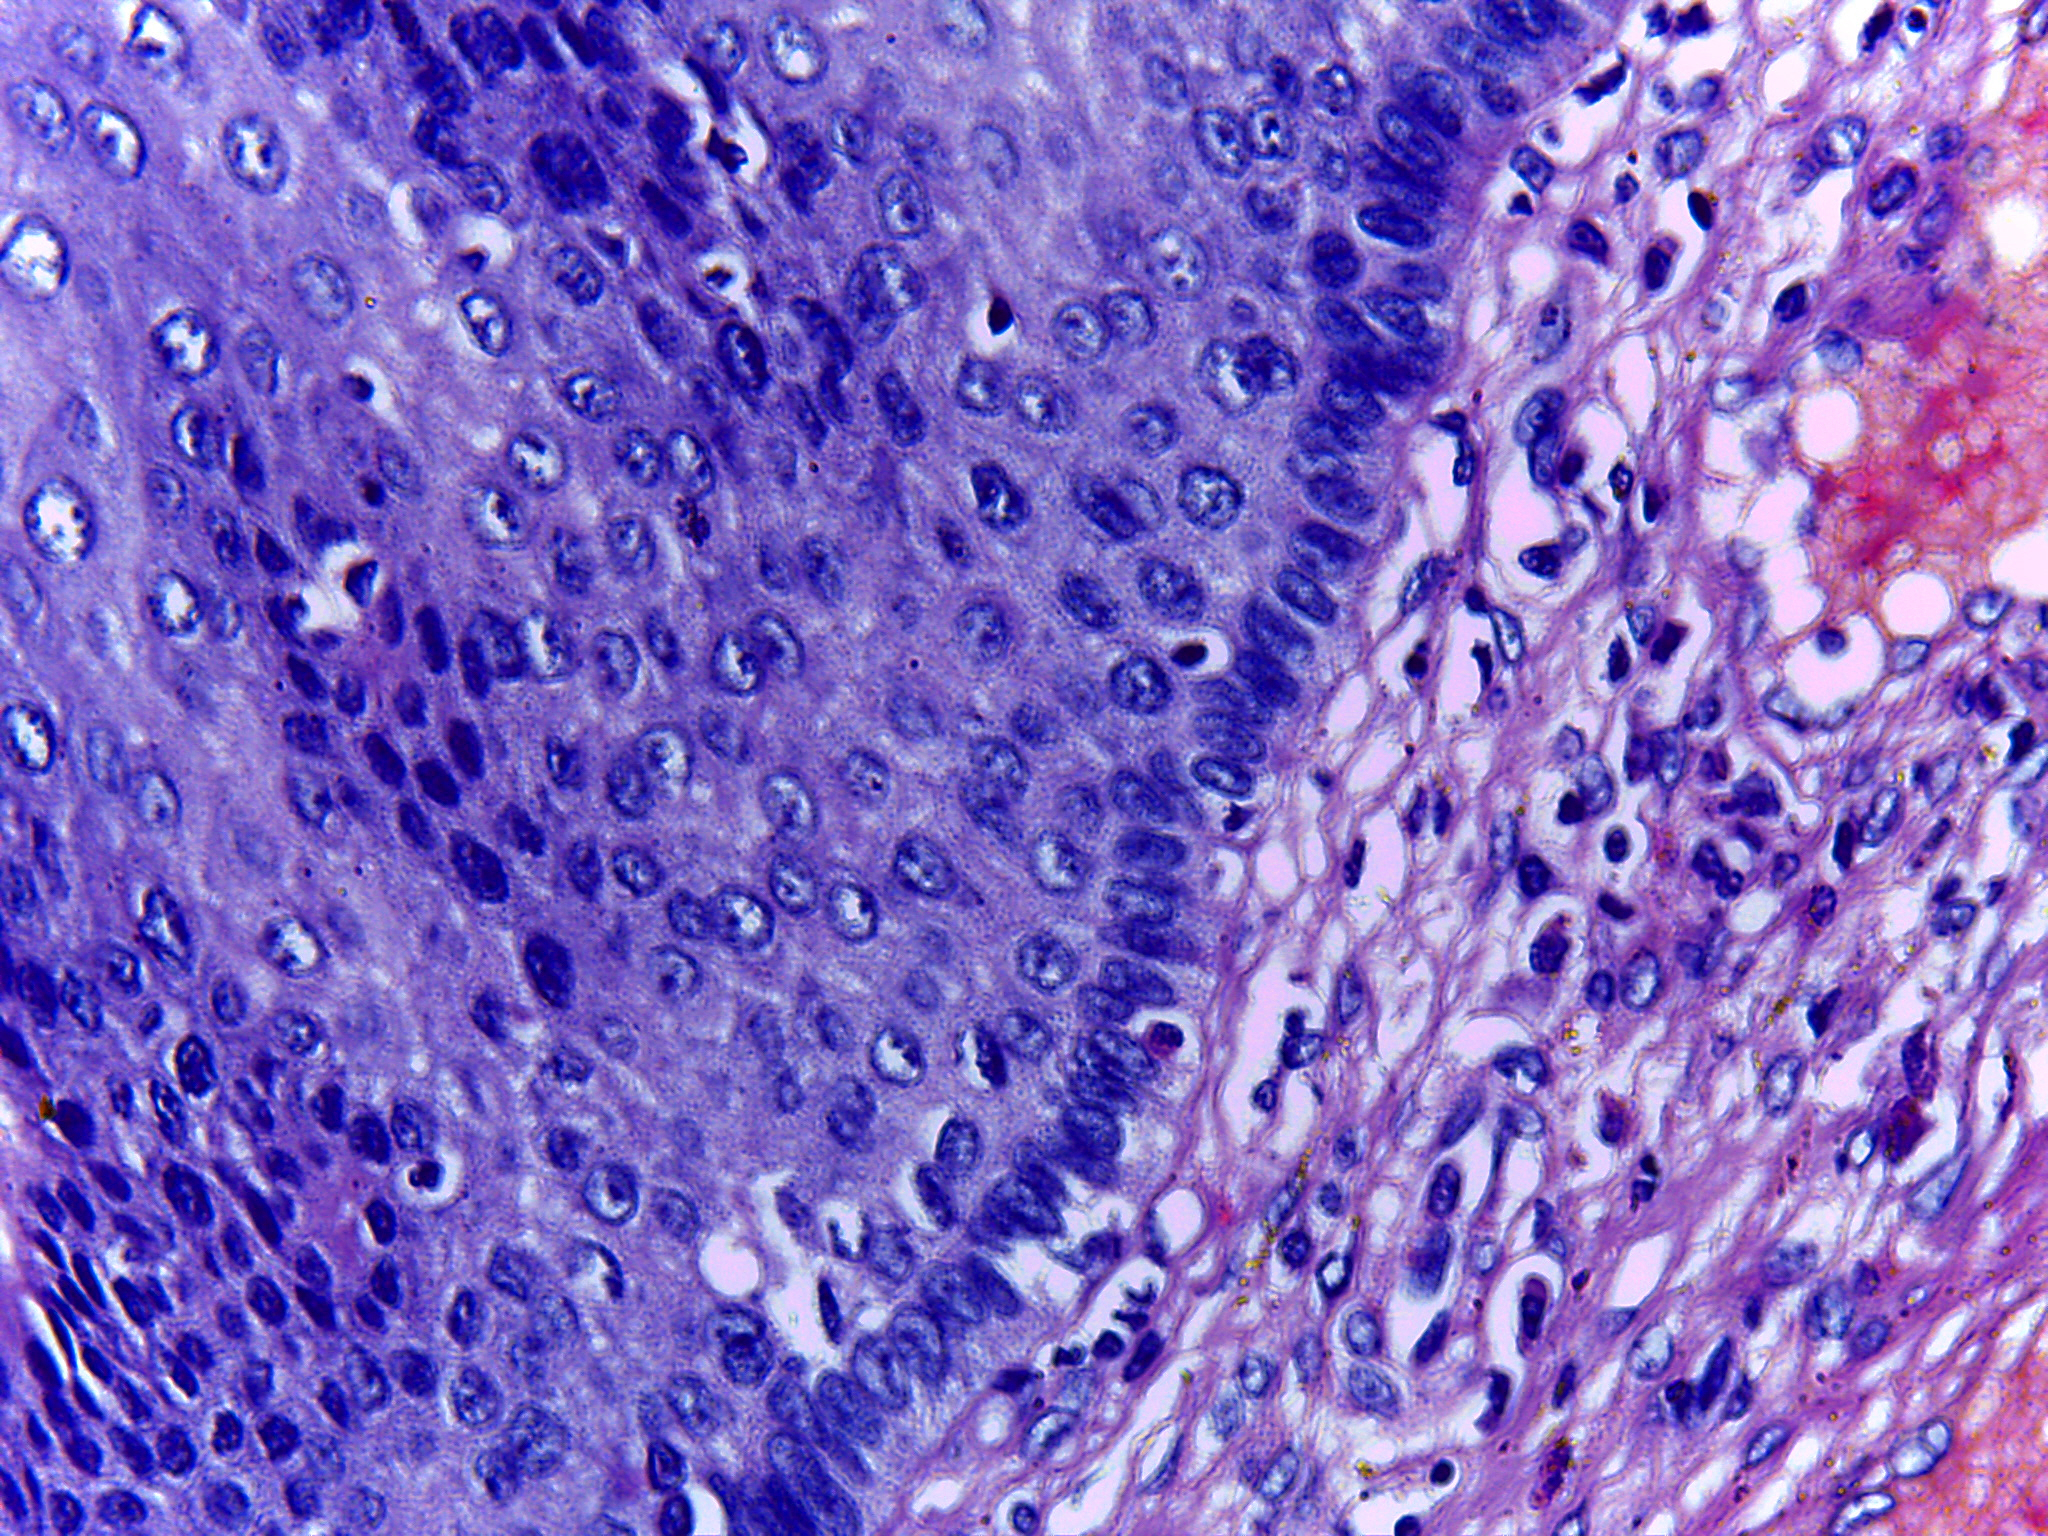
Diagnosis: Normal